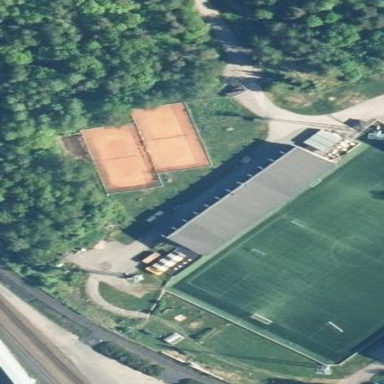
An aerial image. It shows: Grandstand building.